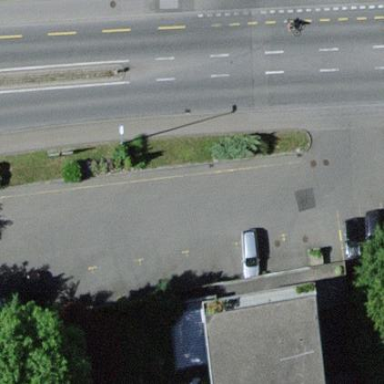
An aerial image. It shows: Parking area with surface.